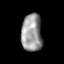
Tissue: prostate
Cell type: T cells
Senescence score: 0.3065
Nuclear area (px): 752
Mean DAPI intensity: 153.134